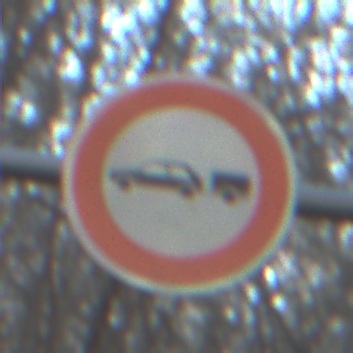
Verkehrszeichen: VerbotPersonenkraftwagenMitAnhaenger
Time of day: SunriseSunset
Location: Outdoor (Nature)
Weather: Clear
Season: Winter
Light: Natural